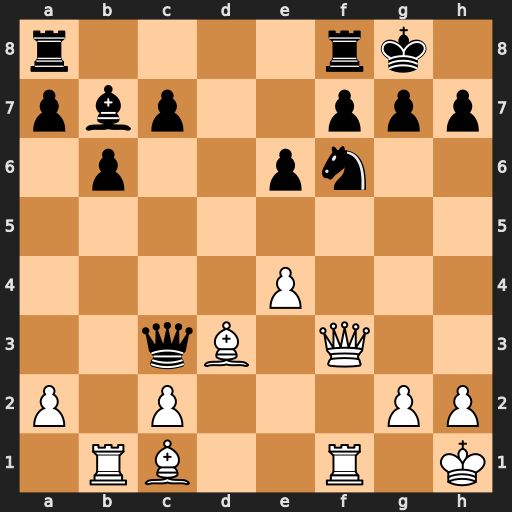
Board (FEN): r4rk1/pbp2ppp/1p2pn2/8/4P3/2qB1Q2/P1P3PP/1RB2R1K
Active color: w
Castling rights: -
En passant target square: -
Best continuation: Bb2 Qc6 Bxf6